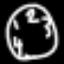
Label: clock